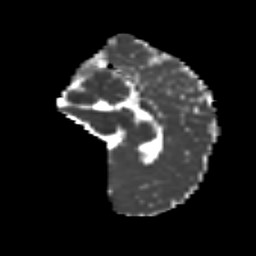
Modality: MD
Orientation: sagittal
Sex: male
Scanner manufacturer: siemens
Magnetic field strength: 3 T
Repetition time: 5 s
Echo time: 0.071 s